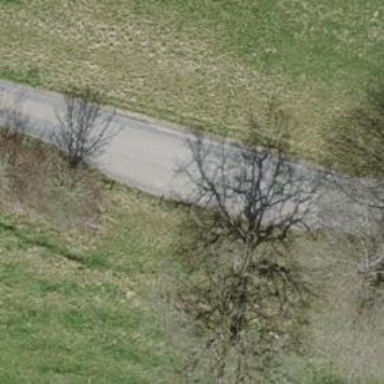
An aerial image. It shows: Passing place on the road.